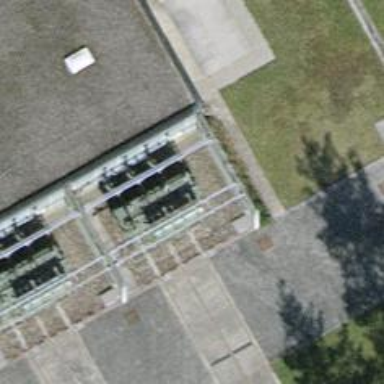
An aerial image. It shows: Outdoor distribution transformer.